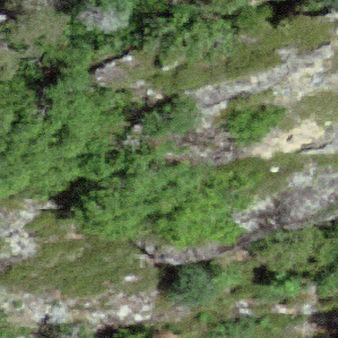
Label: other